The plot is a signal-to-image rendering of a rotating shaft's vibration measurement. Diagnose the rotating machine from this image, choosing from: normal, misalignment, unbalance, looseness.
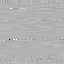
Answer: looseness